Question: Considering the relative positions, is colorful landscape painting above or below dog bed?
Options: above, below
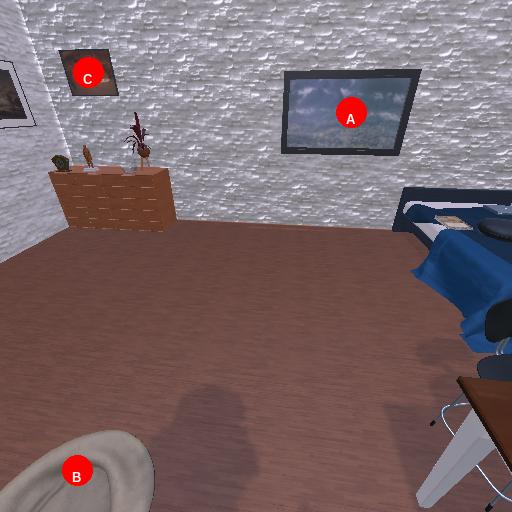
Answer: above